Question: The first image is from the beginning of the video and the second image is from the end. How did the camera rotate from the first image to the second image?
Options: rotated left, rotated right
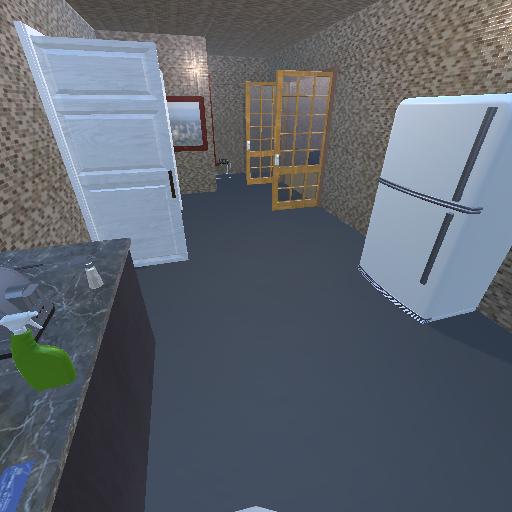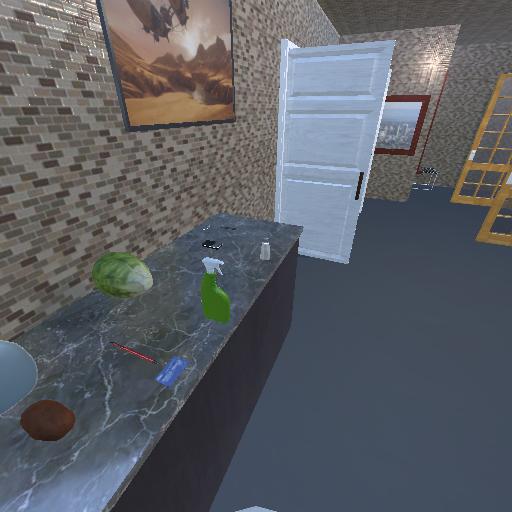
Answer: rotated left